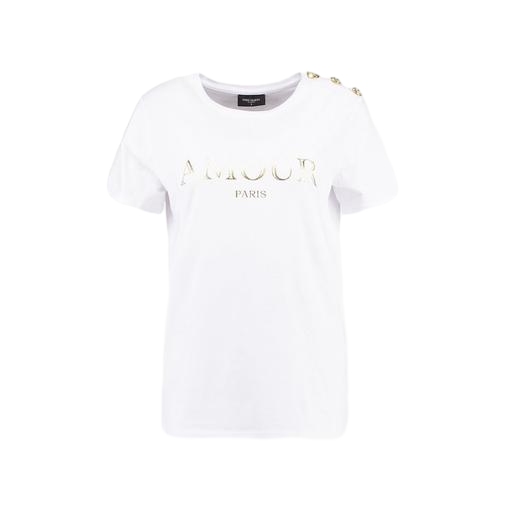
bonjour graphic t-shirt, black amour t shirt, bonjour tee, white background